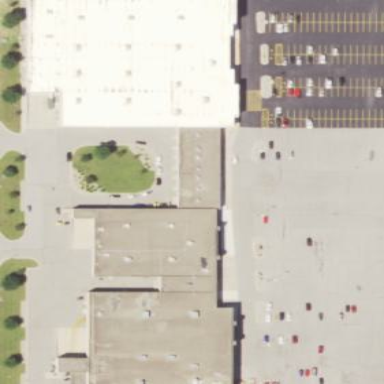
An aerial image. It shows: Retail parking area with surface parking facilities.